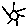
Label: sun